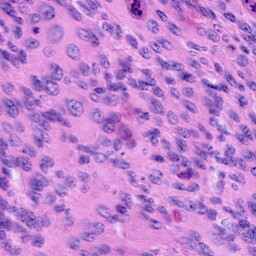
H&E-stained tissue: Cervix